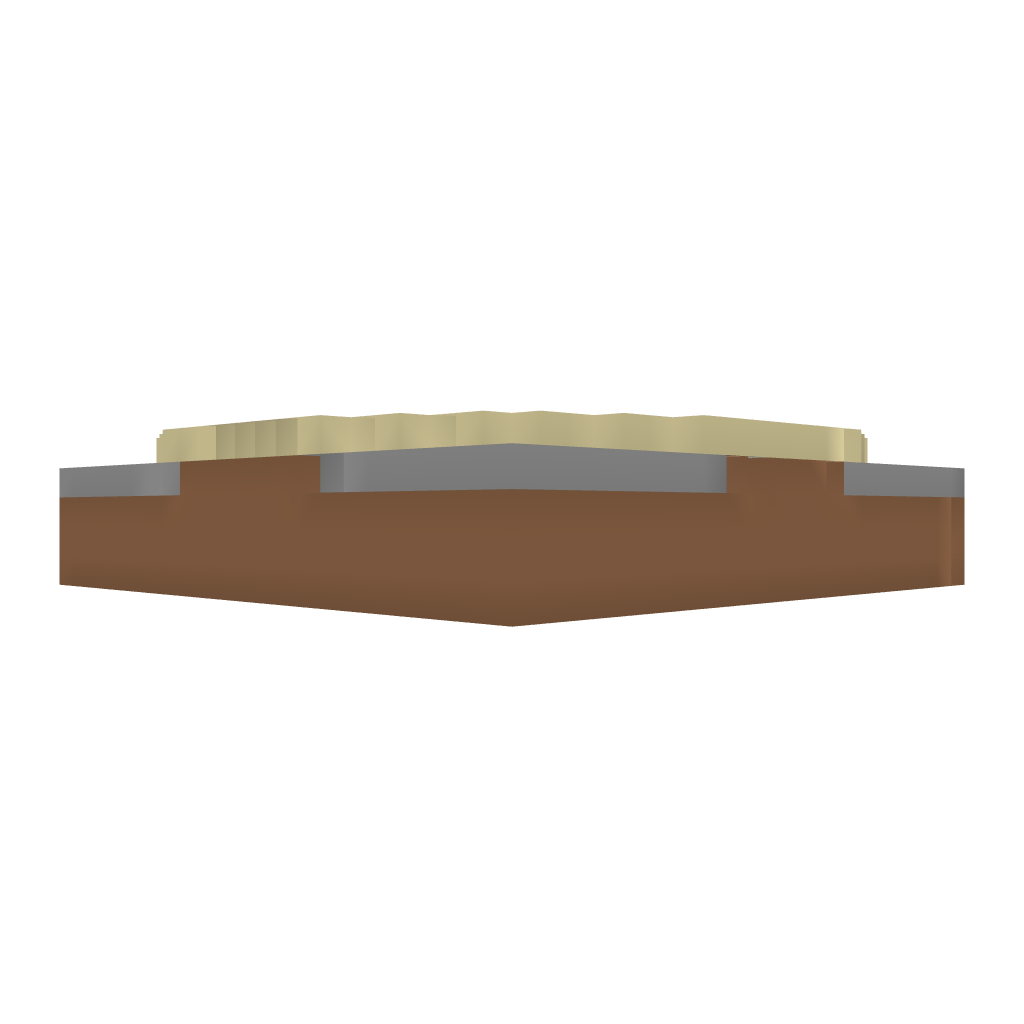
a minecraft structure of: Small Jem Pool